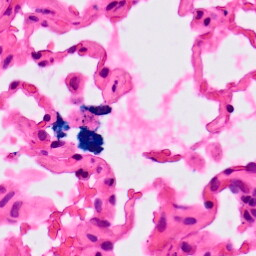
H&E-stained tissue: Lung